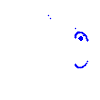
Particle: electron